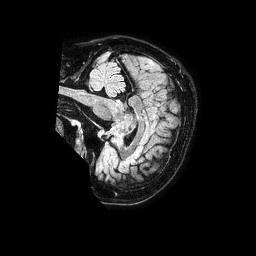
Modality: FLAIR
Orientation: sagittal
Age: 61
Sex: female
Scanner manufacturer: philips
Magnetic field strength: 1.5 T
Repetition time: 4.8 s
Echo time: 0.3 s